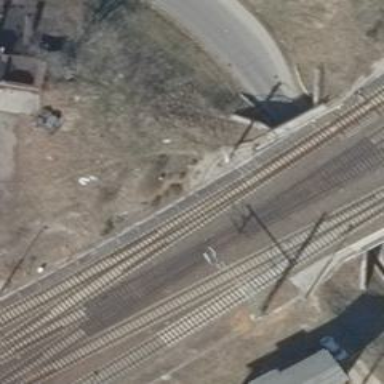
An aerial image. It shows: Railway crossing.